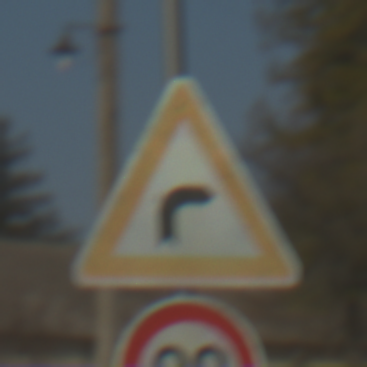
Verkehrszeichen: KurveRechts
Zusatzzeichen unten: Geschwindigkeit80
Umgebung: Outdoor, Suburban
Tageszeit: MorningAfternoon
Wetter: PartlyCloudy
Licht: Natural
Jahreszeit: NotSpecified
Kontrast: HighContrast